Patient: sex F, age 75
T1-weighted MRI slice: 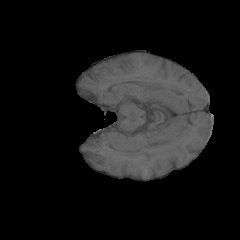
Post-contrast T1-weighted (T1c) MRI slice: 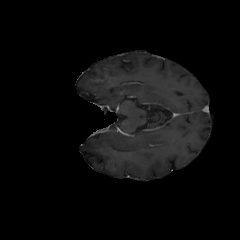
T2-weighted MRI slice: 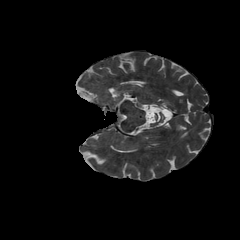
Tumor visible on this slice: no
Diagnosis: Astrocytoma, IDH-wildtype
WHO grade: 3